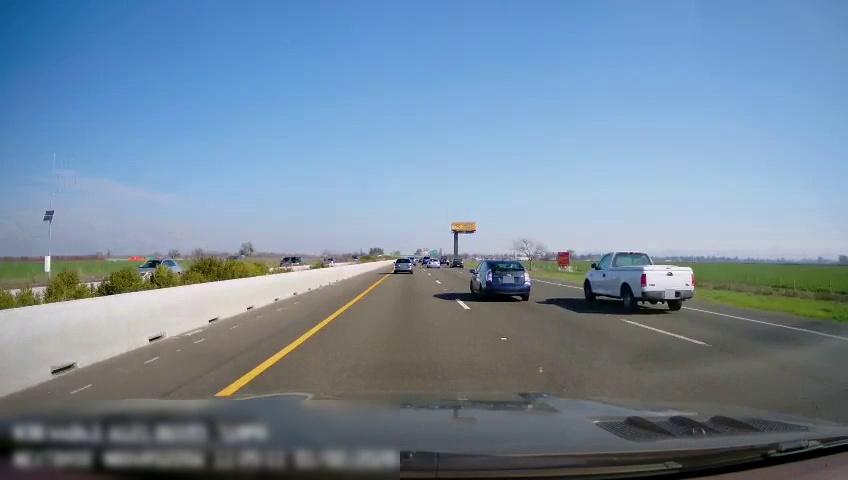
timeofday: Day
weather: Sunny
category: Drivable Space
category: Vehicles | Car
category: Vehicles | Car
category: Vehicles | Truck
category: Vehicles | Car
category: Vehicles | Car
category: Vehicles | SUV
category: Lanes | Current Lane
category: Lanes | Current Lane
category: Lanes | Alternate Lane
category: Lanes | Alternate Lane